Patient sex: F
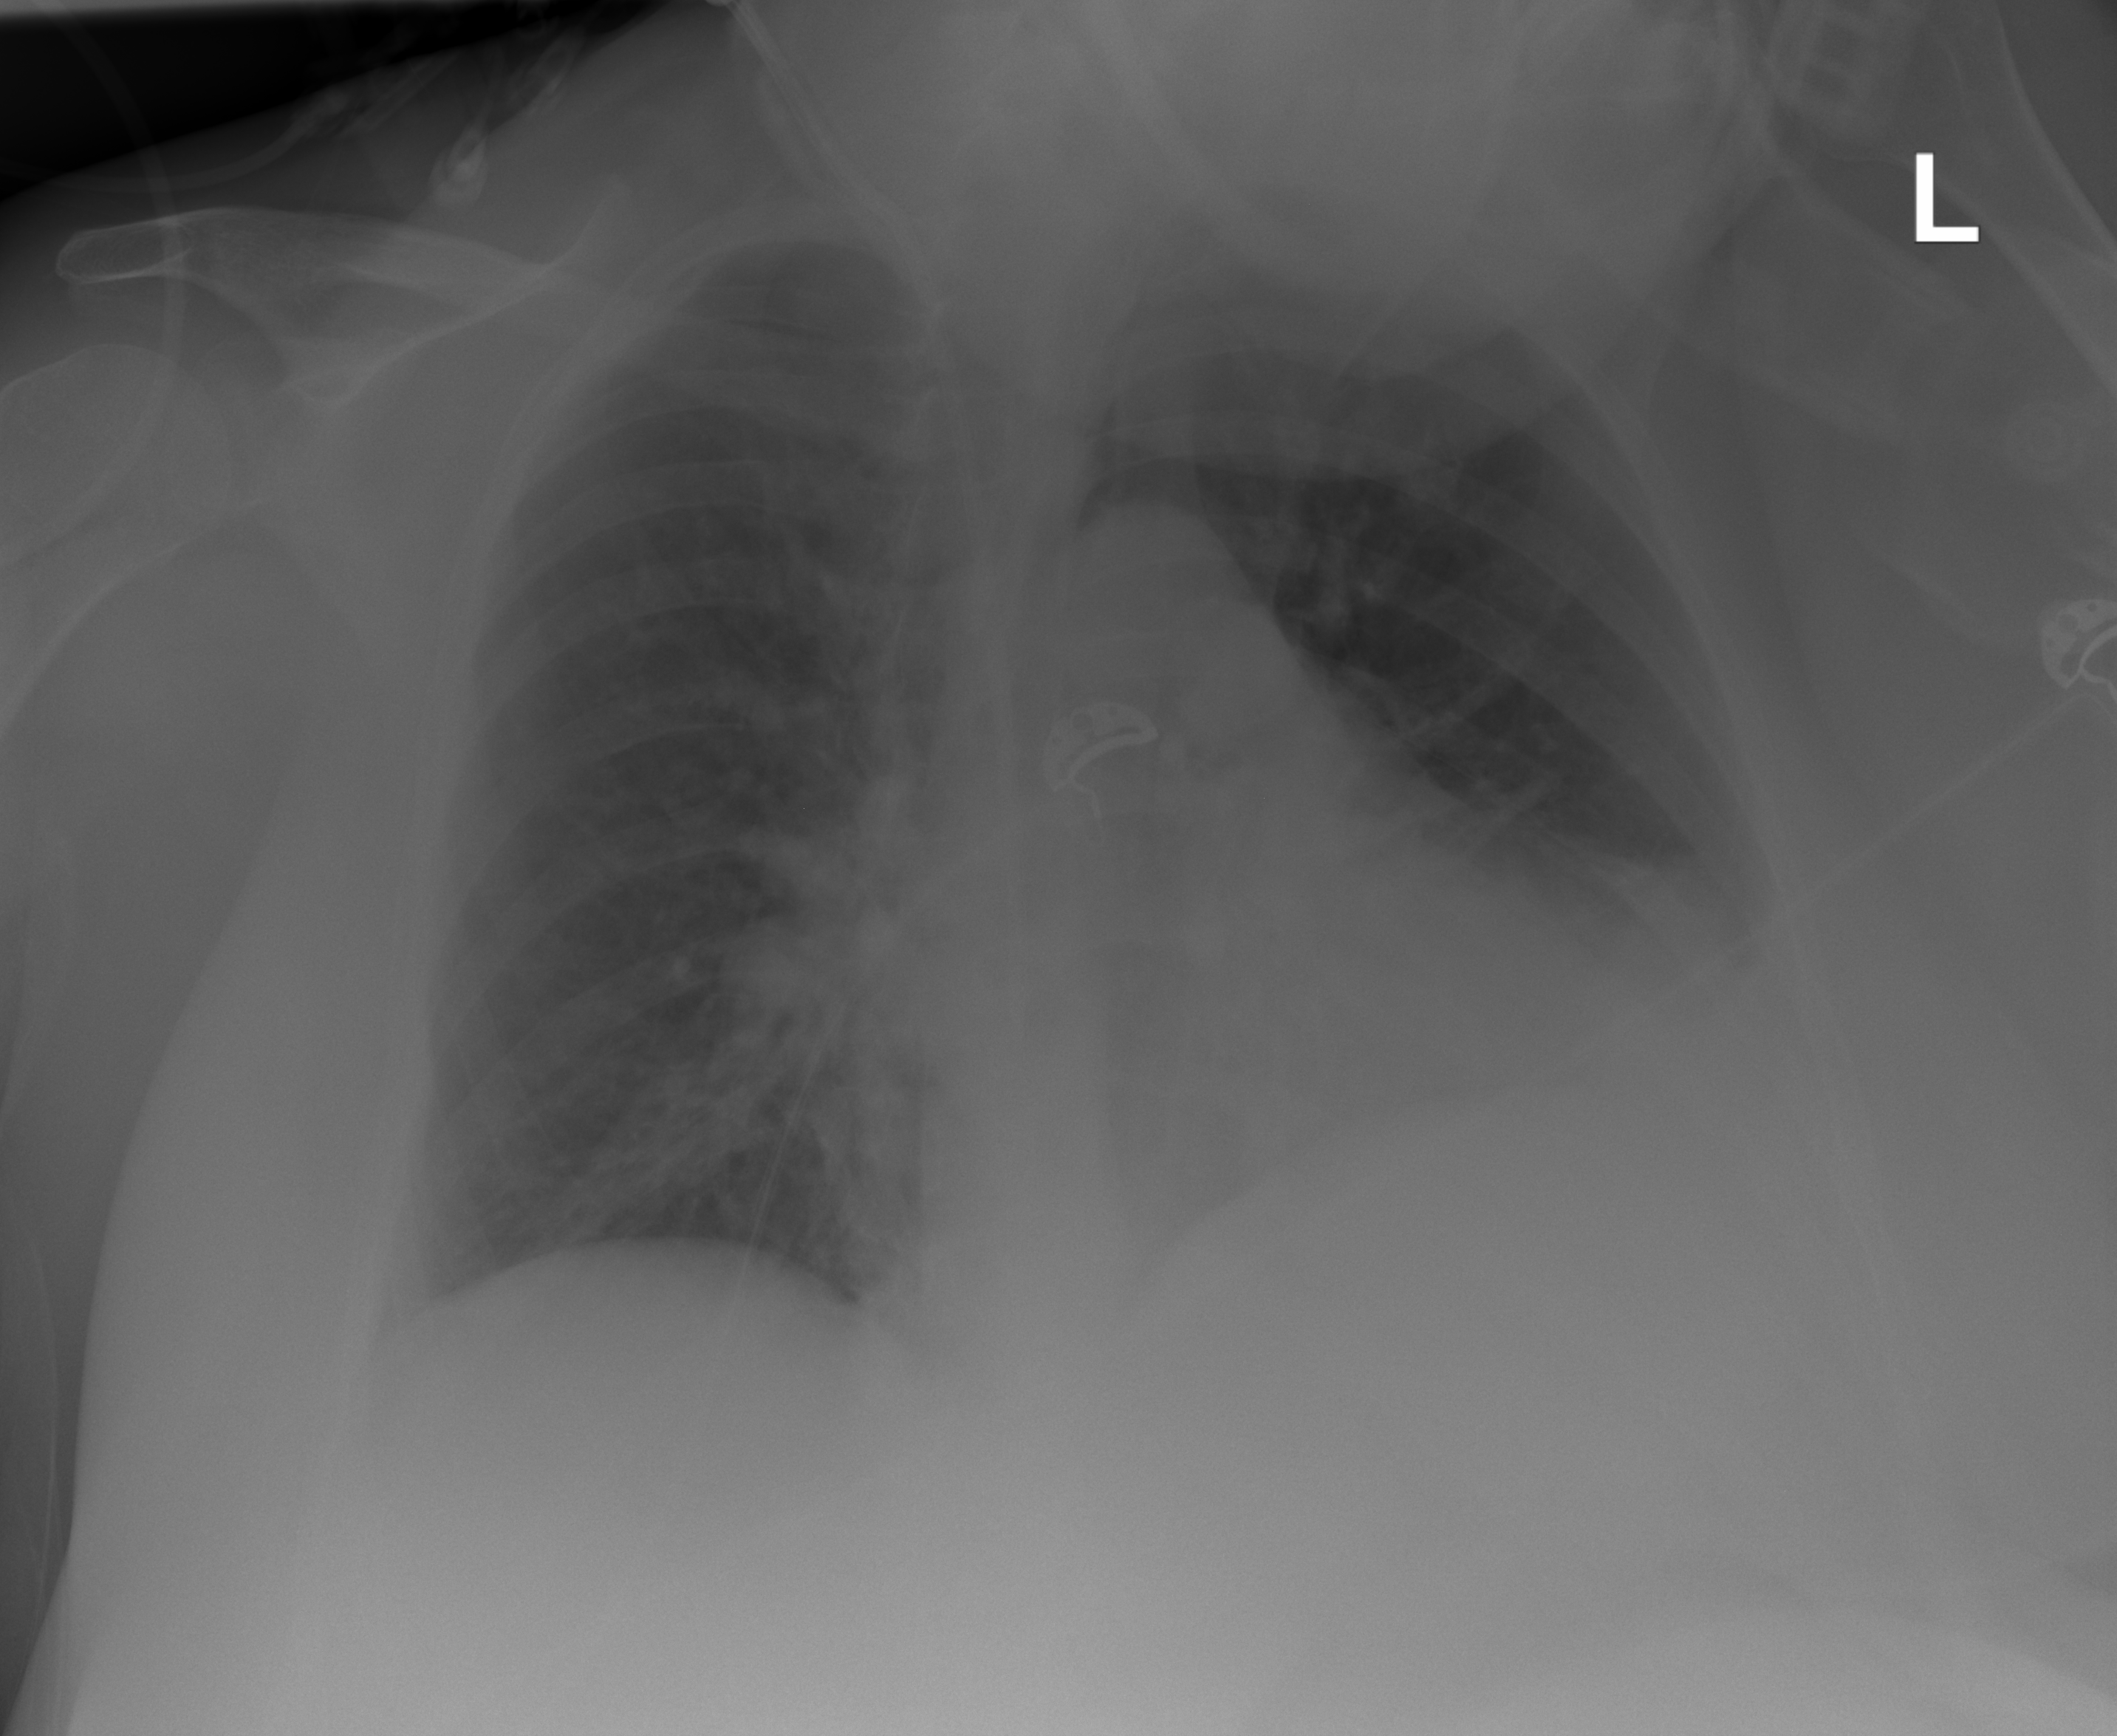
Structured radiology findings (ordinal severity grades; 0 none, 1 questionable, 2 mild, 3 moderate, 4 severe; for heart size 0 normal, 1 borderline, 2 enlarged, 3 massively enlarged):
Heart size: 2
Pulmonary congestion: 2
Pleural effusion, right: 1
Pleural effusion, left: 1
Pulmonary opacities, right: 0
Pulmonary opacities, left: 0
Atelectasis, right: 2
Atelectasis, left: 2